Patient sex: F
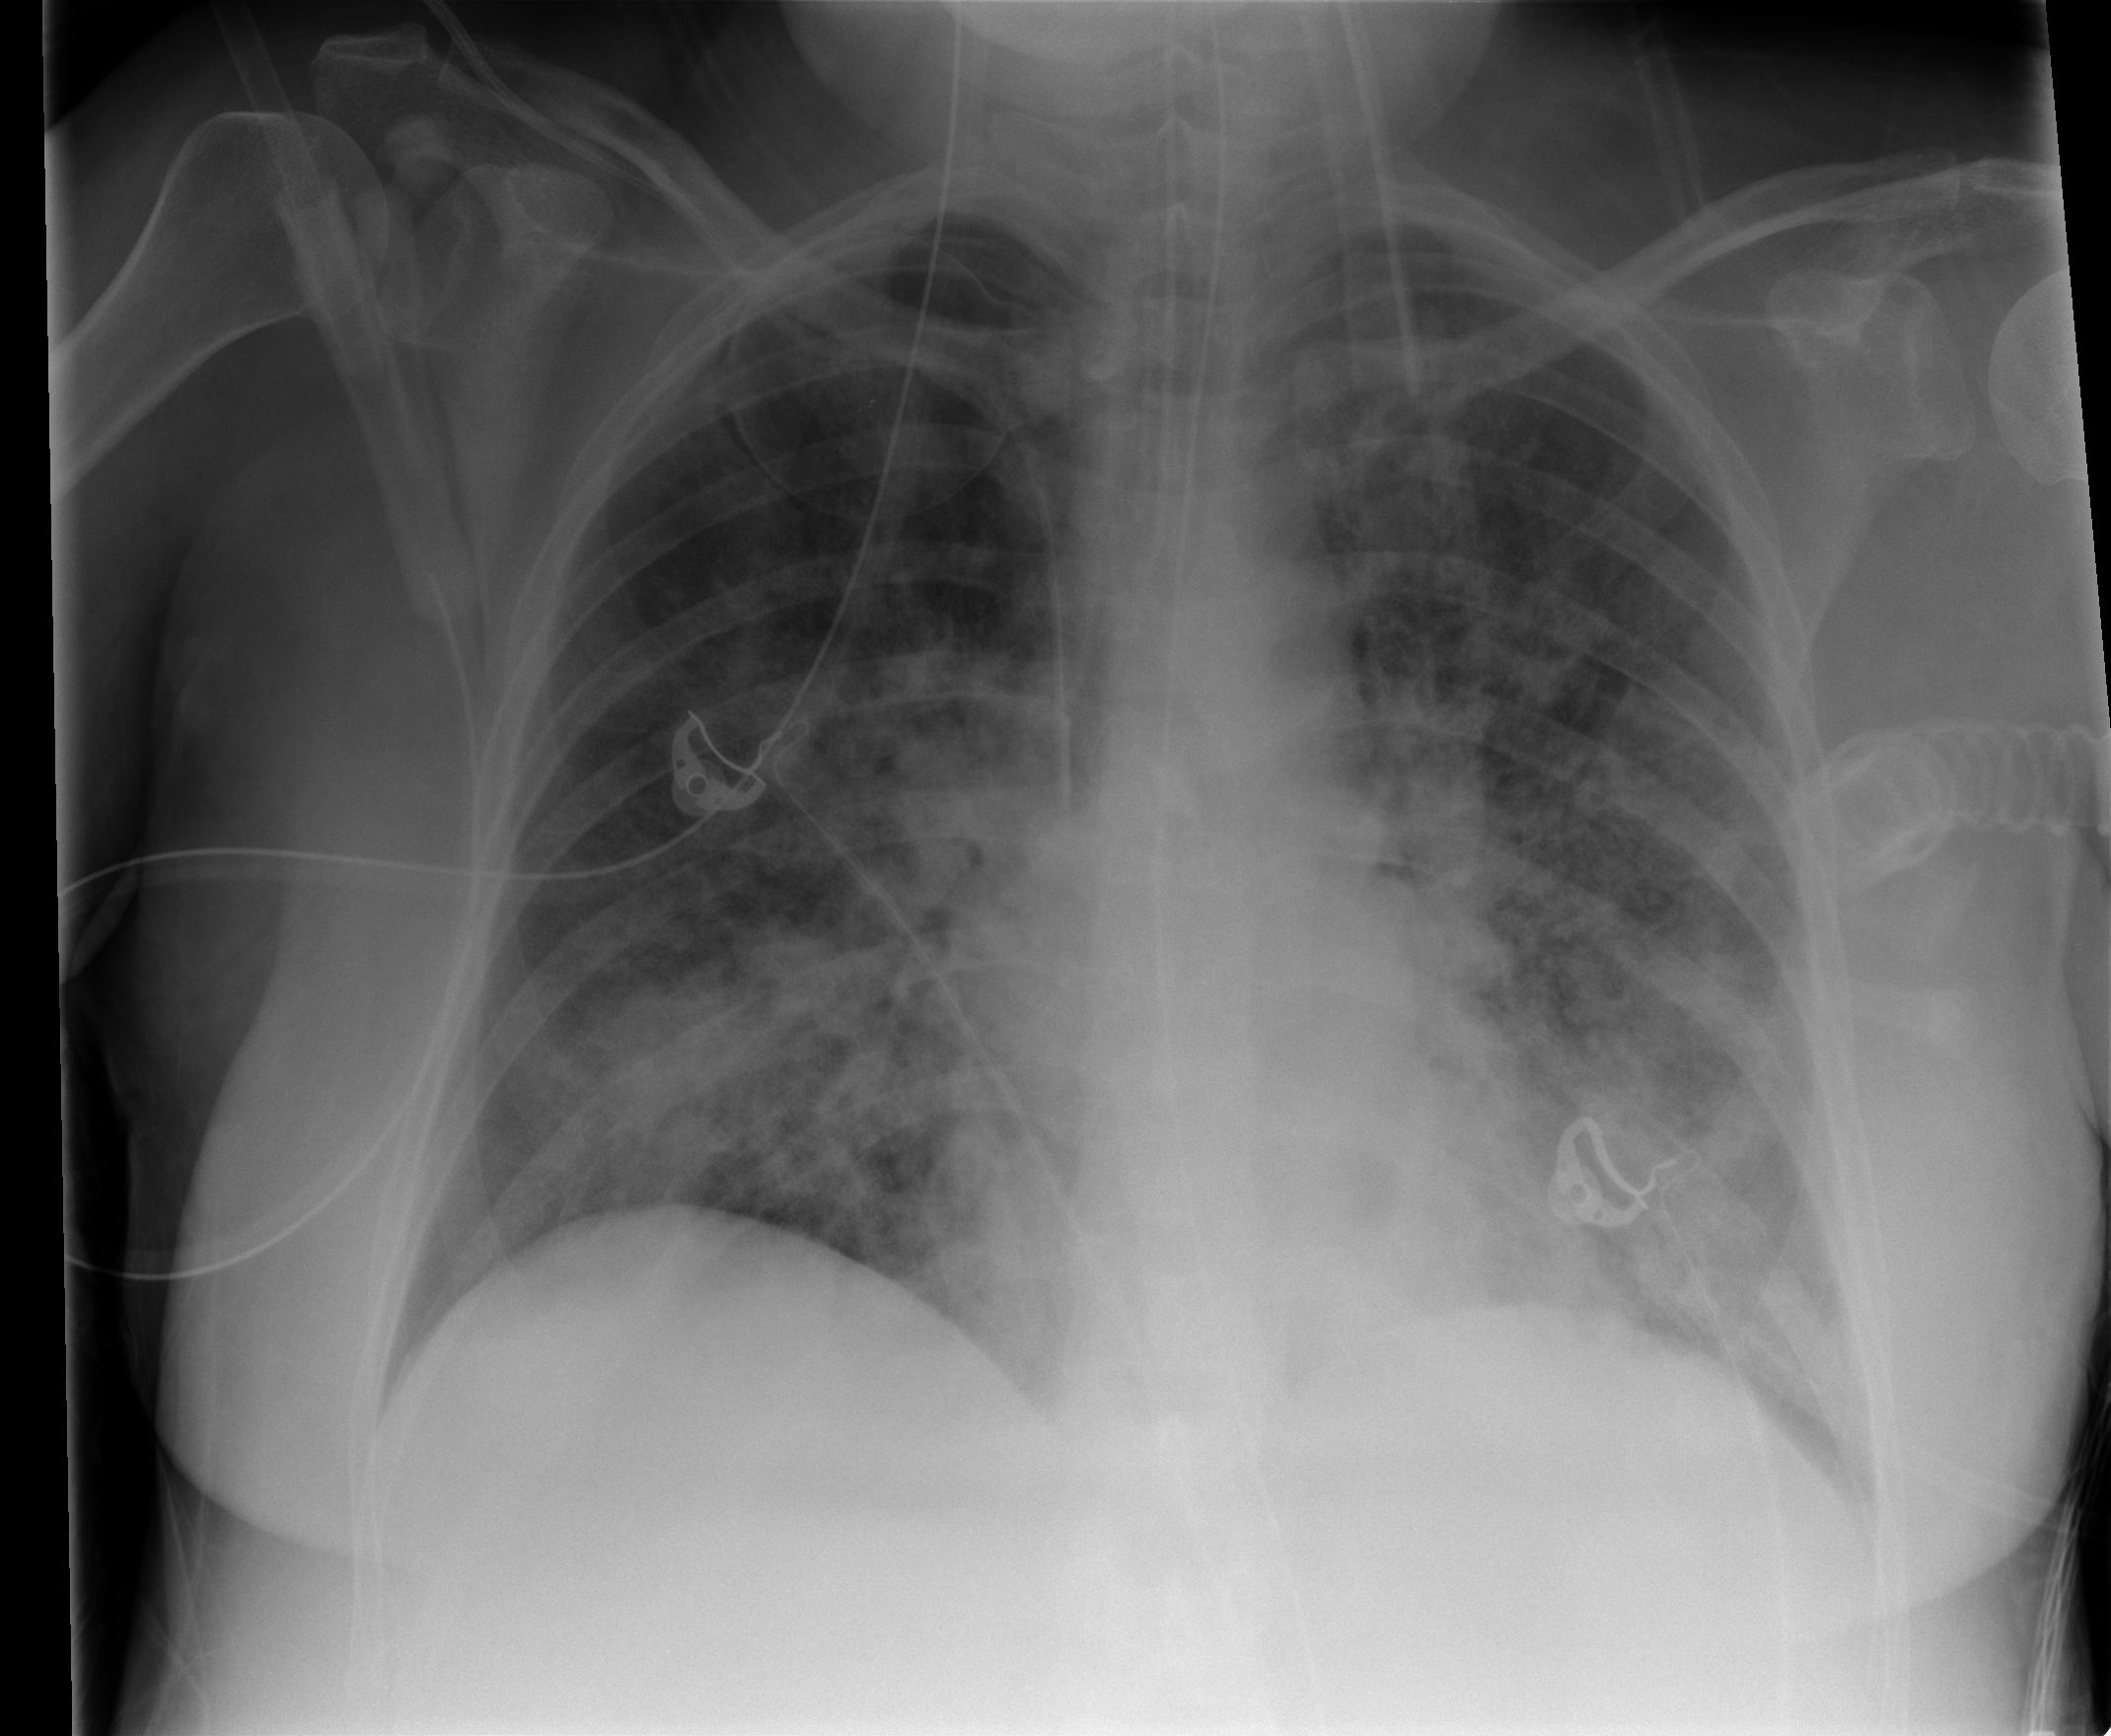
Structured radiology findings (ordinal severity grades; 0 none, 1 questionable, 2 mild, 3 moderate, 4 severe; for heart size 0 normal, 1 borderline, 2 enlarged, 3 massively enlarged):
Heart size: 0
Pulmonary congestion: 2
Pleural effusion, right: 0
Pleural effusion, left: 0
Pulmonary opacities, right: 3
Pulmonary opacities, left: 3
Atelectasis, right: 3
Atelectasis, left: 3